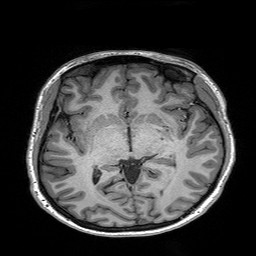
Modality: T1w
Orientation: coronal
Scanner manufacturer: siemens
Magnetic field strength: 3 T
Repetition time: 2.3 s
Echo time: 0.00298 s